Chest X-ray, PA view. Patient: 38 years old, sex F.
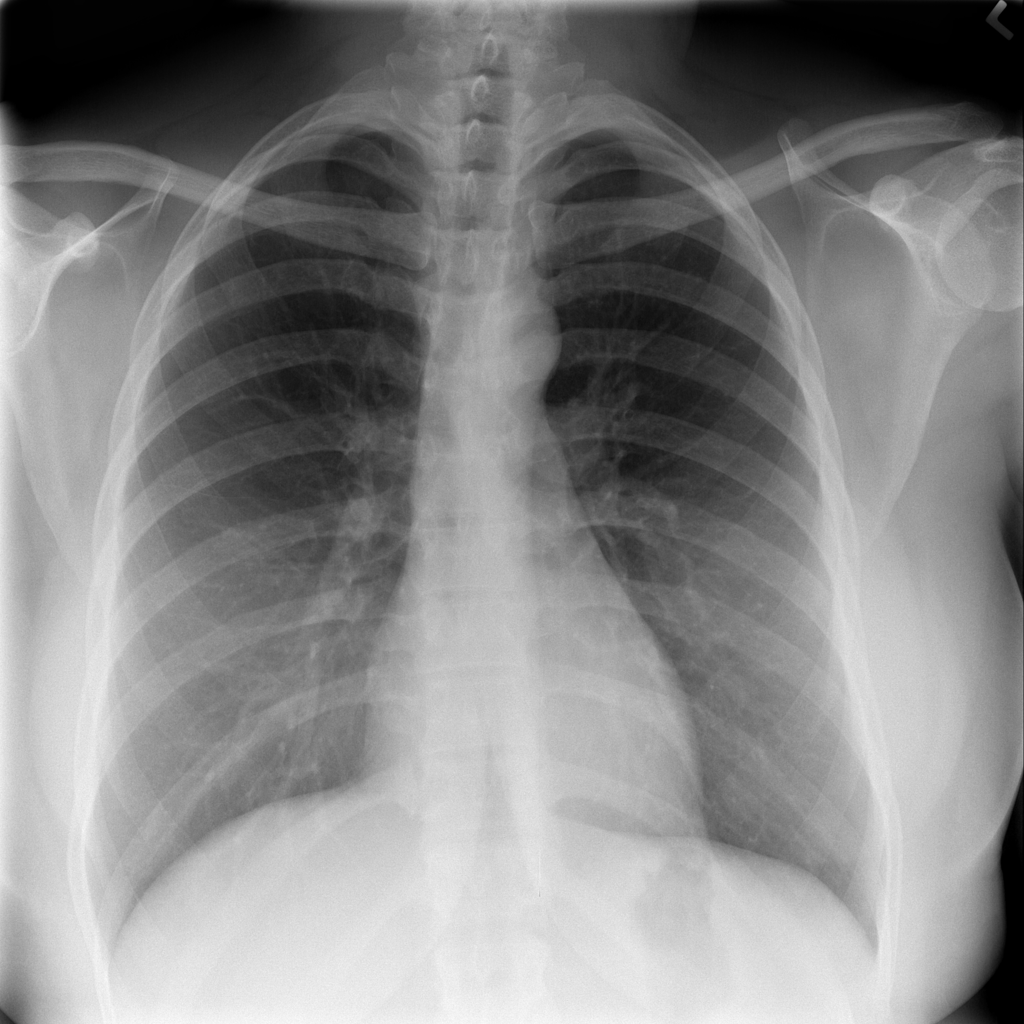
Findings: No Finding